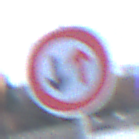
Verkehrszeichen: VorrangDesGegenverkehrs
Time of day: SunriseSunset
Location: Outdoor (Suburban)
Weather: PartlyCloudy
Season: NotSpecified
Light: Natural